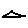
Label: triangle